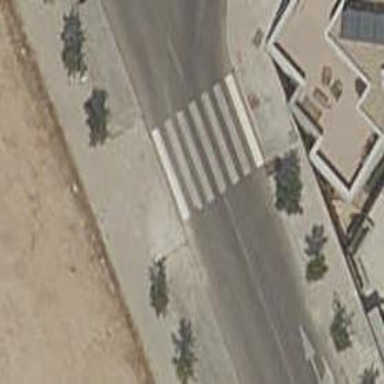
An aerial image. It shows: Zebra crossing on the road.